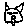
Label: cat